Question: I need to find code like this:
'''
Platypus = true;
'''
(that is, any place in the code where Util.StopCancel is set to true)
...but in some places in the code, it is thus:
'''
Platypus = true;
'''
(superfluous spaces); thus such cases are not found.
I could just search for "Util.StopCancel" but there are gazillions of references to it (checking the val, mostly), and would like to "sift through the chaff."
Is there a way? I see there's an option to use regular expressions:

What would be the regular expression for this?
## UPDATE
It's kind of bizarre to me that nobody seems to have a need for this, and thus an answer based on what they already do to find assignments like that.
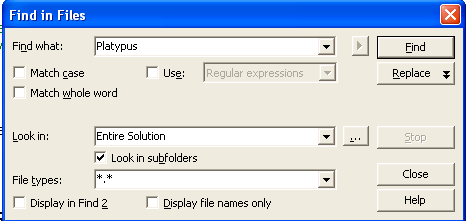
Answer: Something like this:
'''
Platypus *= *true
'''
See <URL>